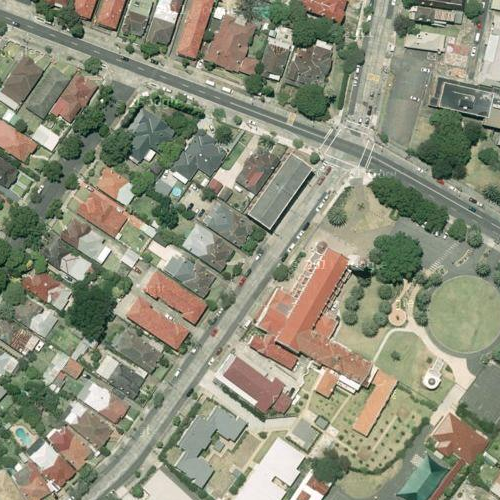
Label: sydney